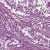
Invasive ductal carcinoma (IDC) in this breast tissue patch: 1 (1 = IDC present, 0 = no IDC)